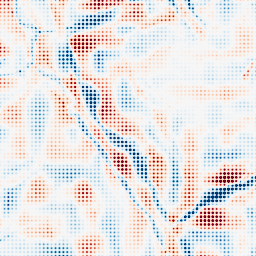
Category: wavelet
Decomposition family: wavelet_dwt
Decomposition parameters: wavelet: sym4
level: 5
Upsampling method: sinc_hamming
Upsampling parameters: scale: 8
kernel_size: 4
Upsampling scale: 8